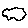
Label: cloud